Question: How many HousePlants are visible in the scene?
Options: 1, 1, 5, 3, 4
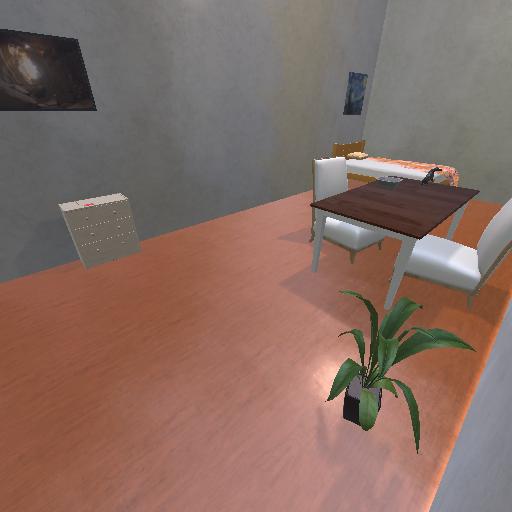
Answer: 1